【题型】填空题　【知识点】平面几何　【难度】hard
如图，正方形 \(ABCD\) 的边长为 \(10\)，以点 \(A\) 为顶点引出放线角为 \(\dfrac{\pi}{4}\) 的阴影部分区域，其中 \(\angle EAB = x\)，\(\left(0 < x < \dfrac{\pi}{4}\right)\)，\(CF=\underline{\quad\quad}\)．记四边形 \(AECF\) 的面积为 \(f(x)\)，则 \(f(x)\) 的取值范围为 \(\underline{\quad\quad}\)．

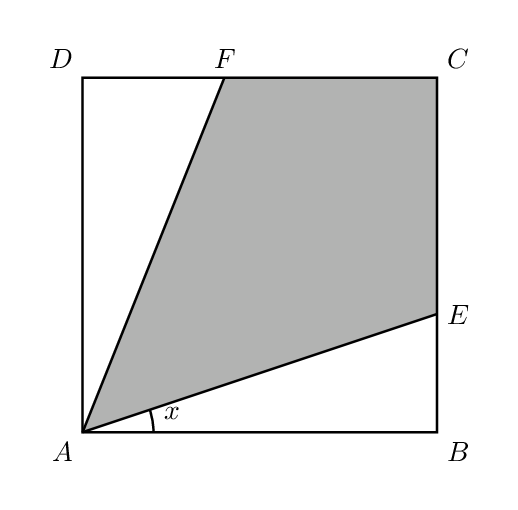
【解答】
\textbf{【答案】} \(\dfrac{10\sqrt{2}\sin x}{\sin\left(\dfrac{3\pi}{4}-x\right)}\)；\(\left(50,200 - 100\sqrt{2}\right]\)

\vspace{0.5em}

\textbf{【分析】} 作出辅助线，表示出 \(CE = 10 - 10\tan x\)，利用正弦定理表达出 \(CF = \dfrac{10\sqrt{2}\sin x}{\sin\left(\dfrac{3\pi}{4}-x\right)}\)，从而得到 \(f(x) = \dfrac{AB\cdot CE}{2} + \dfrac{AD\cdot CF}{2} = 100 - \dfrac{100}{1+\cos2x+\sin2x}\)，构造 \(h(x) = \cos2x + \sin2x\)，\(0 < x < \dfrac{\pi}{4}\)，利用辅助角公式求出 \(h(x) = \sqrt{2}\sin\left(2x + \dfrac{\pi}{4}\right) \in (1,\sqrt{2}]\)，从而求出 \(f(x)\) 的取值范围．

\vspace{0.5em}

\textbf{【详解】} ① 连接 \(AC\)，则 \(\angle BAC = \angle BCA = \dfrac{\pi}{4}\)，\(\angle CAE = \dfrac{\pi}{4} - x\)，

由勾股定理得：\(AC = 10\sqrt{2}\)，

因为 \(\angle EAF = \dfrac{\pi}{4}\)，所以 \(\angle CAF = \dfrac{\pi}{4} - \left(\dfrac{\pi}{4} - x\right) = x\)，

在 \(\triangle ACE\) 中，\(BE = AB \cdot \tan x = 10\tan x\)，故 \(CE = BC - BE = 10 - 10\tan x\)，

在 \(\triangle ACF\) 中，\(\angle AFC = \pi - x - \dfrac{\pi}{4} = \dfrac{3\pi}{4} - x\)，

由正弦定理得：\(\dfrac{AC}{\sin\angle CFA} = \dfrac{CF}{\sin\angle CAF}\)，

即 \(\dfrac{10\sqrt{2}}{\sin\left(\dfrac{3\pi}{4}-x\right)} = \dfrac{CF}{\sin x}\)，

故 \(CF = \dfrac{10\sqrt{2}\sin x}{\sin\left(\dfrac{3\pi}{4}-x\right)}\)．

\vspace{0.5em}

② 故 \(f(x) = \dfrac{AB\cdot CE}{2} + \dfrac{AD\cdot CF}{2} = 5(10 - 10\tan x) + \dfrac{50\sqrt{2}\sin x}{\sin\left(\dfrac{3\pi}{4}-x\right)} = 50 - \dfrac{50\sin x}{\cos x} + \dfrac{100\sin x}{\cos x+\sin x}\)
\begin{align*}
&= 50 + \dfrac{100\sin x\cos x - 50\sin x(\sin x + \cos x)}{\cos^2 x + \sin x\cos x} \\
&= 50 + \dfrac{50\sin x\cos x - 50\sin^2 x}{\cos^2 x + \sin x\cos x} \\
&= 50 + \dfrac{50(\sin2x+\cos2x-1)}{1+\cos2x+\sin2x} \\
&= 100 - \dfrac{100}{1+\cos2x+\sin2x},
\end{align*}

令 \(h(x) = \cos2x + \sin2x\)，\(0 < x < \dfrac{\pi}{4}\)，

则 \(h(x) = \sqrt{2}\sin\left(2x + \dfrac{\pi}{4}\right)\)，

当 \(0 < x < \dfrac{\pi}{4}\) 时，\(\dfrac{\pi}{4} < 2x + \dfrac{\pi}{4} < \dfrac{3\pi}{4}\)，故 \(h(x) = \sqrt{2}\sin\left(2x + \dfrac{\pi}{4}\right) \in (1,\sqrt{2}]\)，

所以 \(f(x) = 100 - \dfrac{100}{1+\cos2x+\sin2x} \in \left(50,200 - 100\sqrt{2}\right]\)．

故答案为：① \(\dfrac{10\sqrt{2}\sin x}{\sin\left(\dfrac{3\pi}{4}-x\right)}\)；② \(\left(50,200 - 100\sqrt{2}\right]\)．
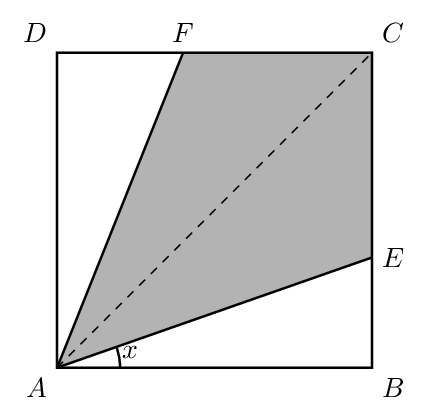